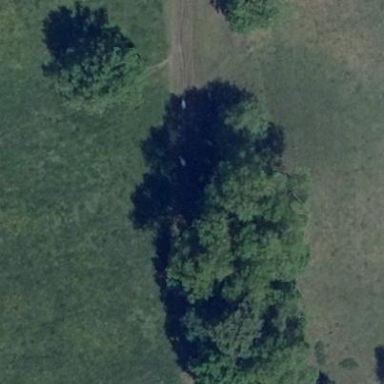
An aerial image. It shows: Deciduous broadleaved woodland.